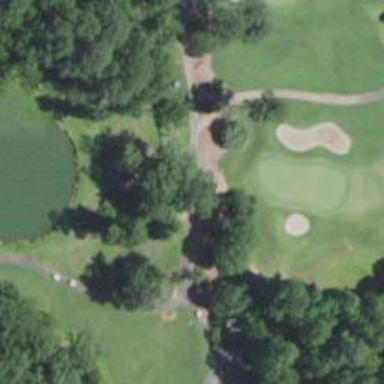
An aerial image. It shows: Path for both road and golf.